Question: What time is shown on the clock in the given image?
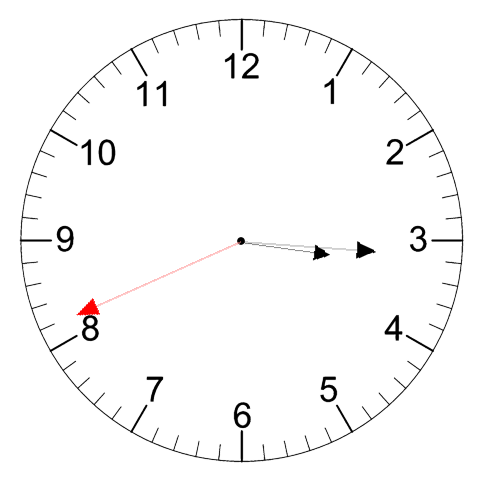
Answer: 03:15:41